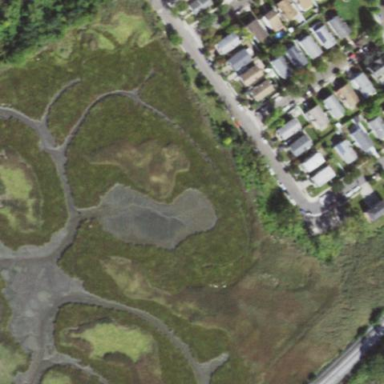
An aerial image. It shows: Beautiful wet meadow natural wetland.